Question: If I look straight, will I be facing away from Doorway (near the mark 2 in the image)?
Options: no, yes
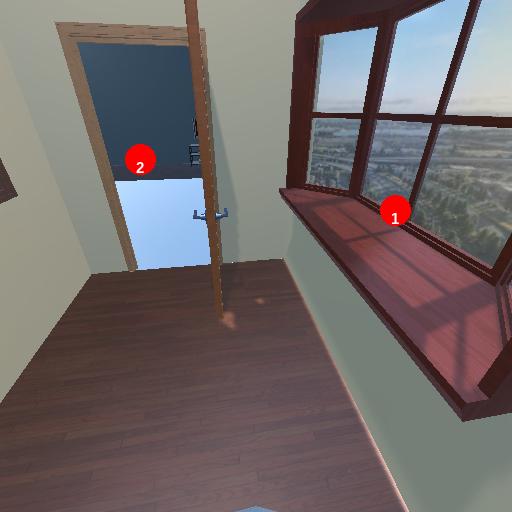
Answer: no